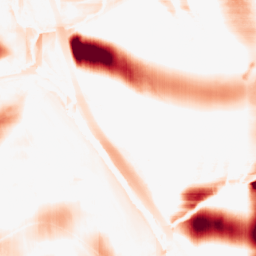
Category: morphological
Decomposition family: morphological_square
Decomposition parameters: operation: opening
size: 50
Upsampling method: cubic_mitchell
Upsampling parameters: scale: 8
Upsampling scale: 8